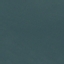
Land use / land cover: SeaLake